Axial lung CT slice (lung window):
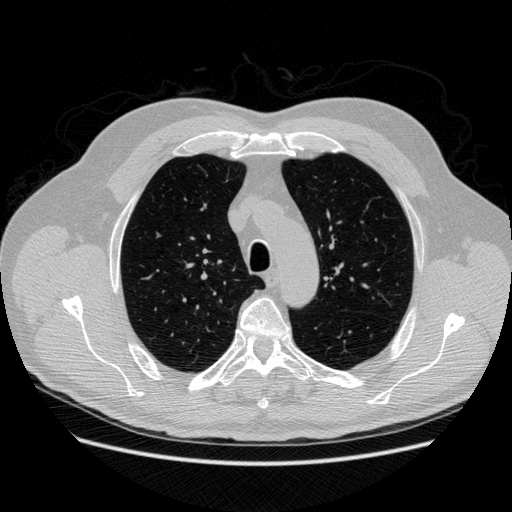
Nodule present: no